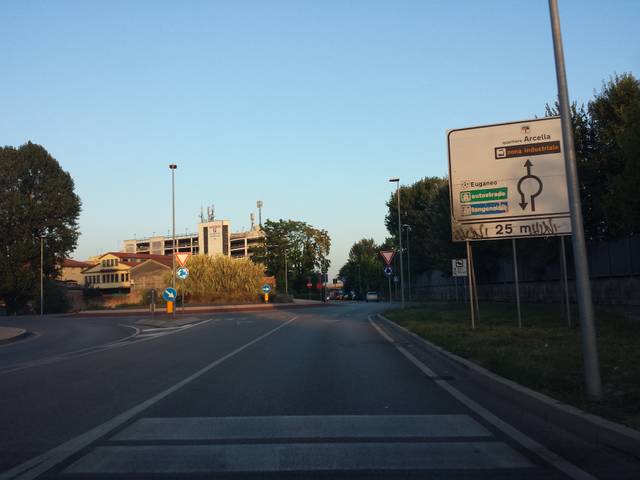
Region: Italy
Coordinates: 45.42, 11.874